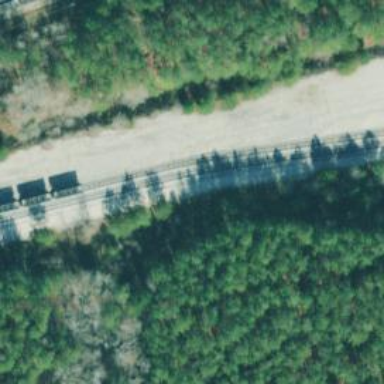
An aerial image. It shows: Rail spur service.